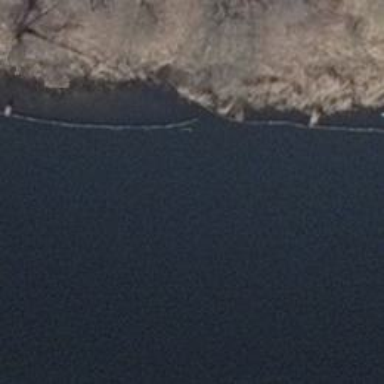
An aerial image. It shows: Breakwater structure.